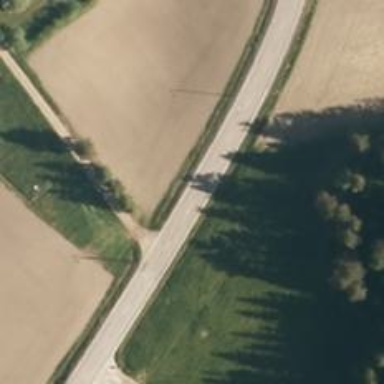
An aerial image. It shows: Tertiary road.